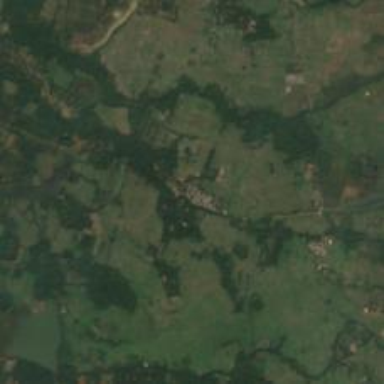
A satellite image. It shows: Small hamlet.